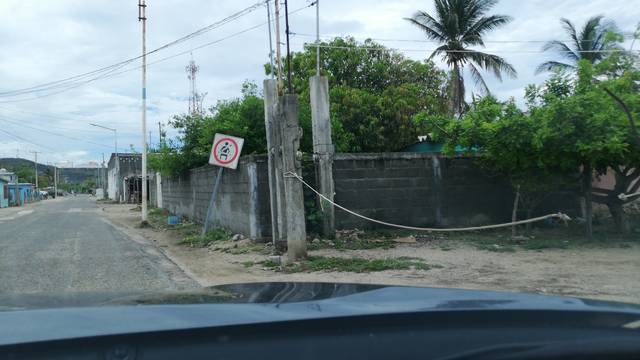
Region: Mexico
Coordinates: 16.163, -95.224